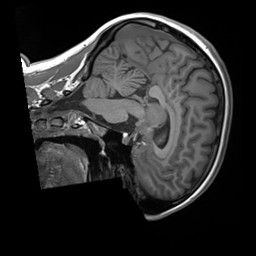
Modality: T1w
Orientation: sagittal
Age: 20
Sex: female
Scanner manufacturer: siemens
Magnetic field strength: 3 T
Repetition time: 1.8 s
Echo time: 0.00232 s